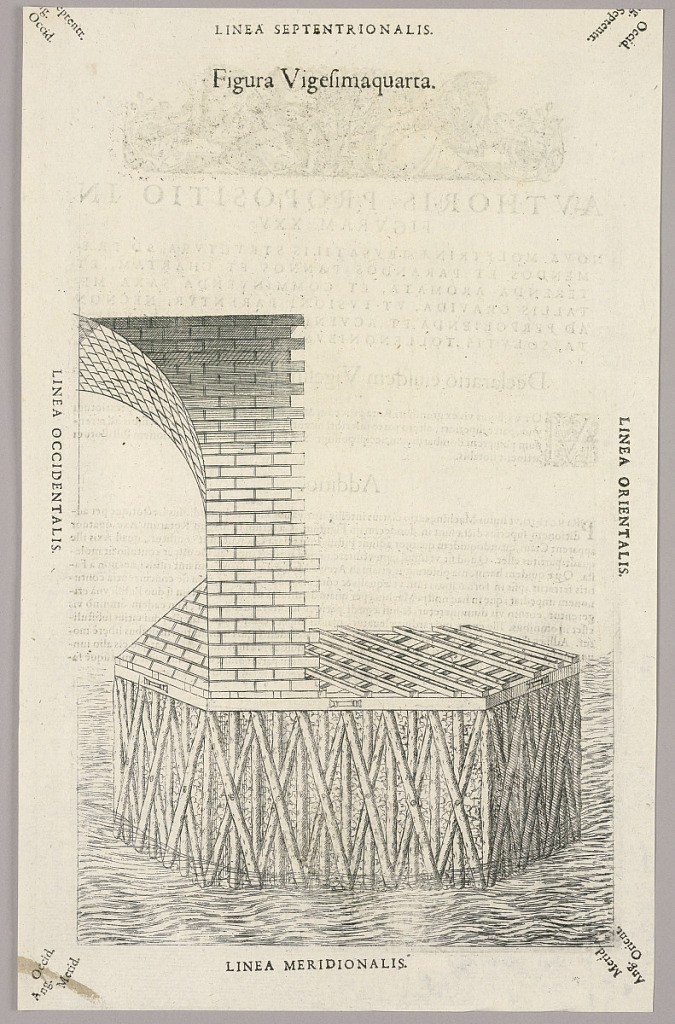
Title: Plate XXIV from Theatrum instrumentorum et machinarum
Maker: Julio Paschale
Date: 1582
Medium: Woodcut on paper
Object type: Print
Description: Showing a detached pier as foundation for a brick work arch, left, over the water. Description in Latin on verso of 1949-152-221.